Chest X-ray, PA view. Patient: 75 years old, sex M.
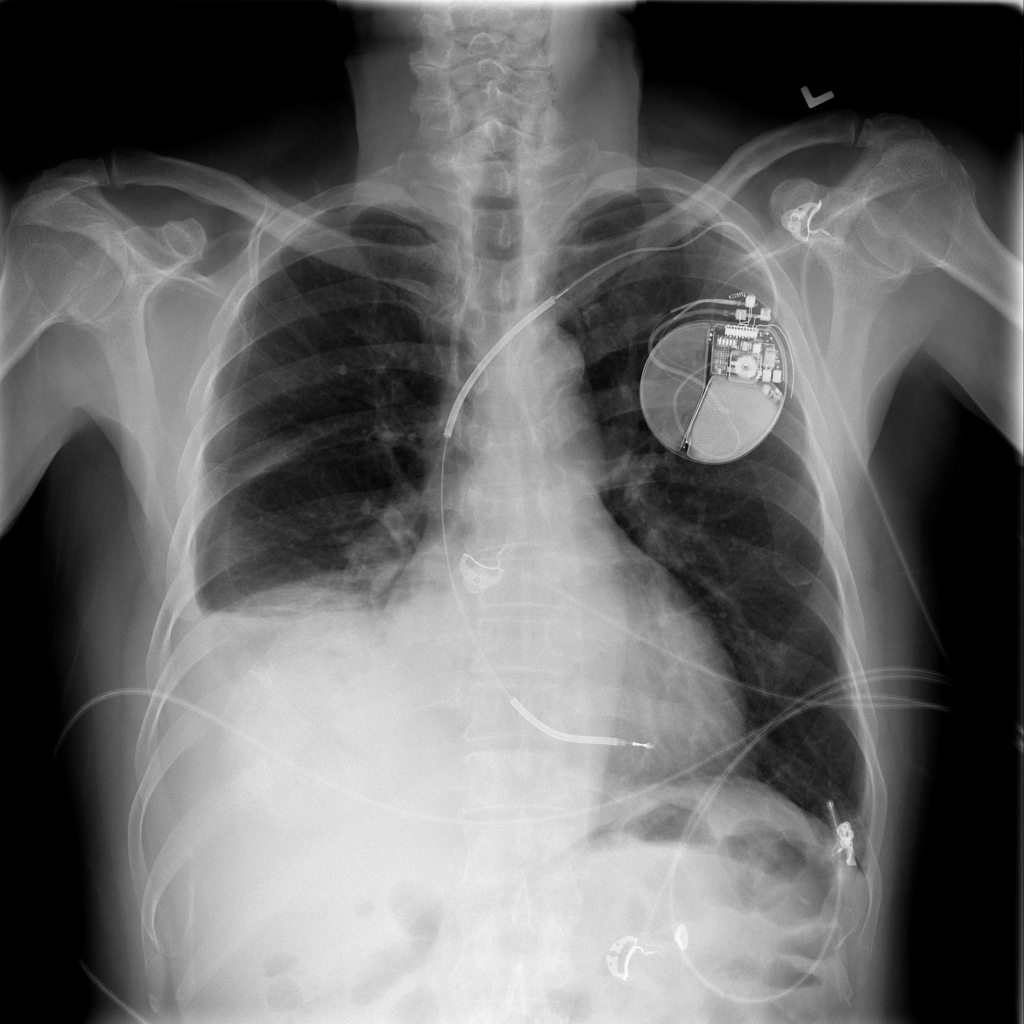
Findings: Infiltration